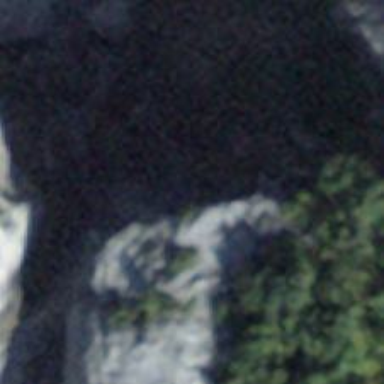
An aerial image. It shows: Cliff in nature.